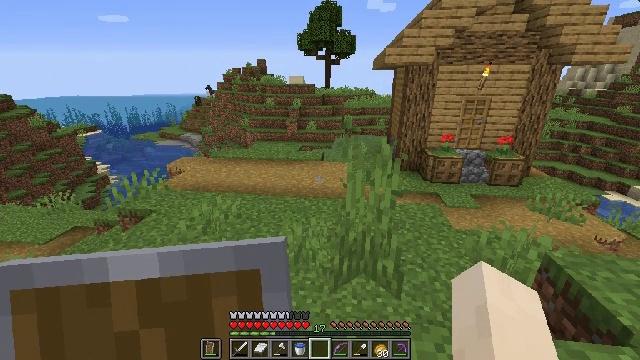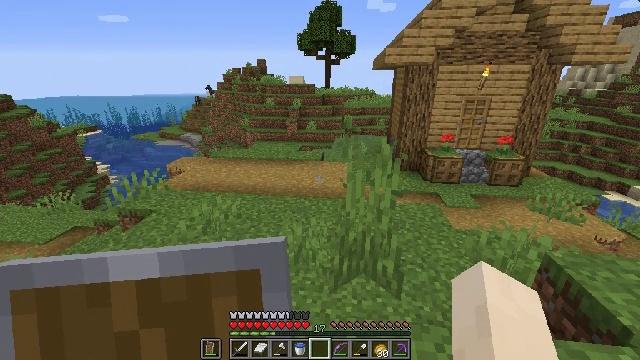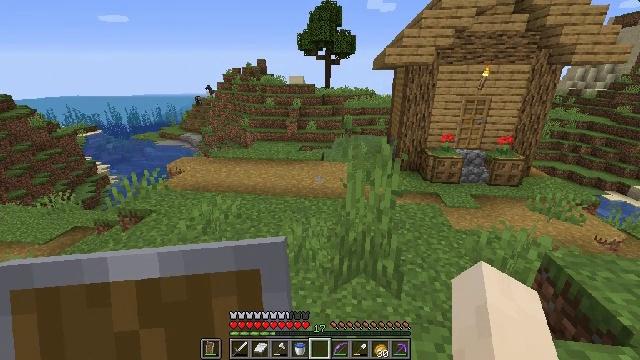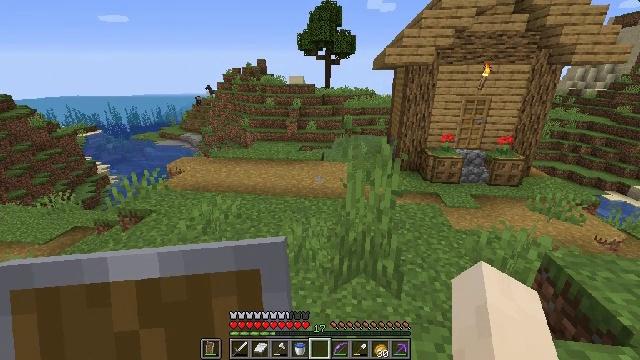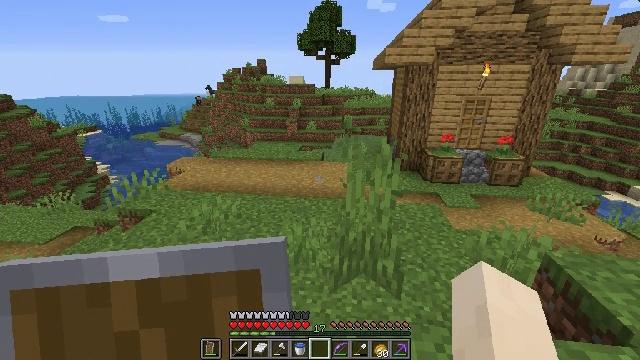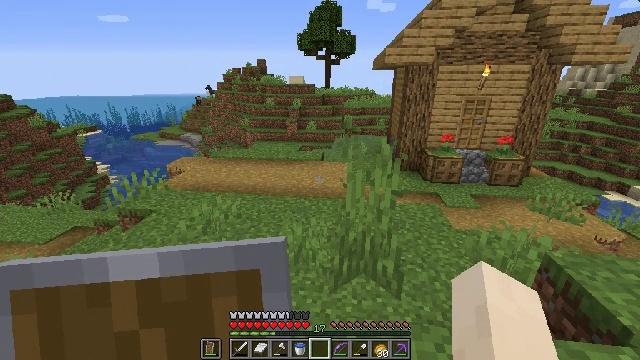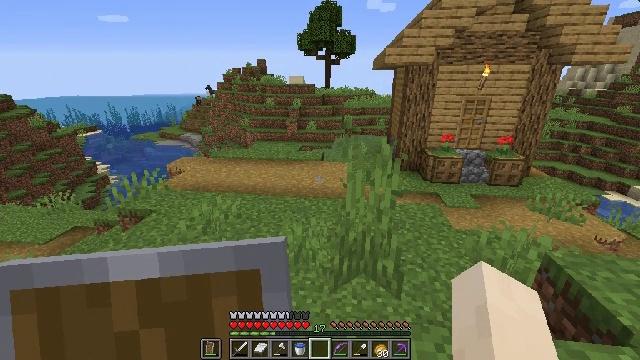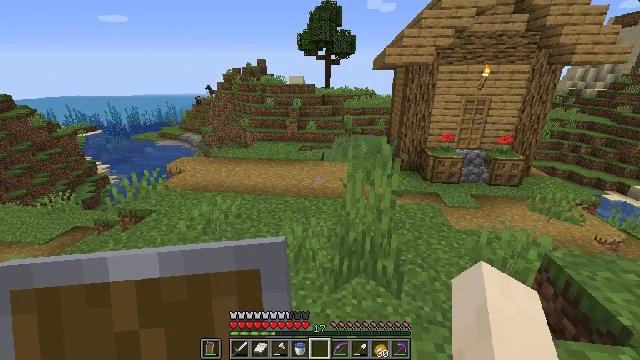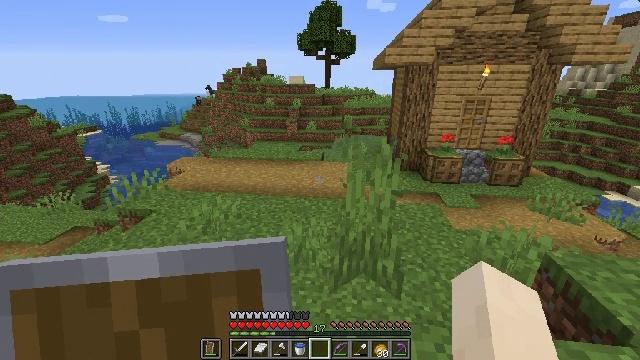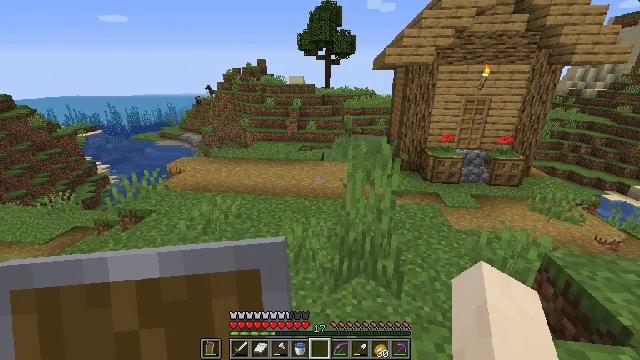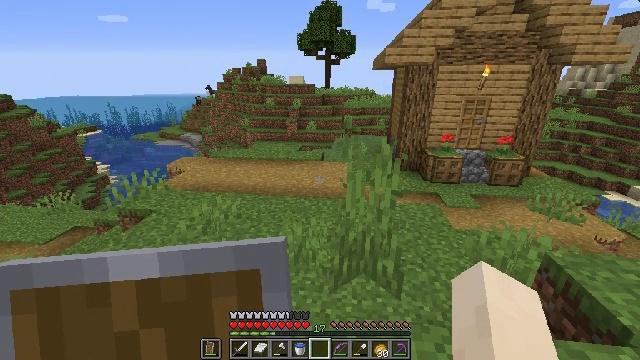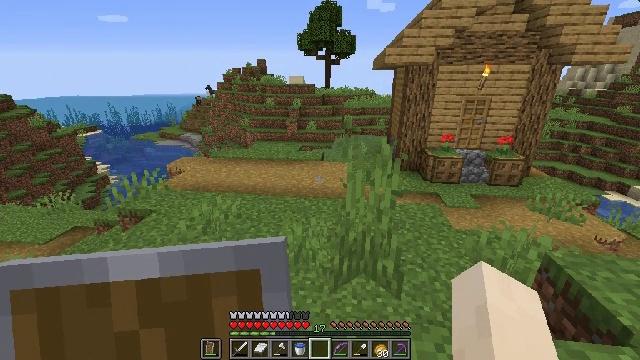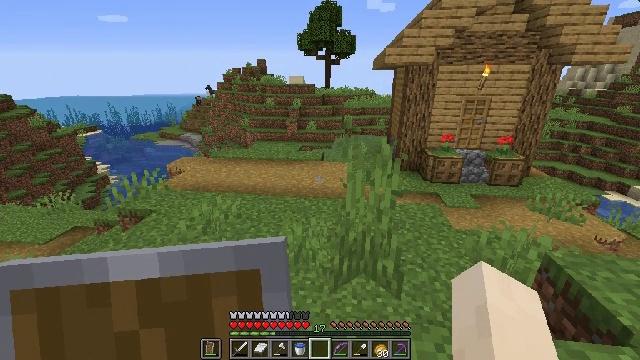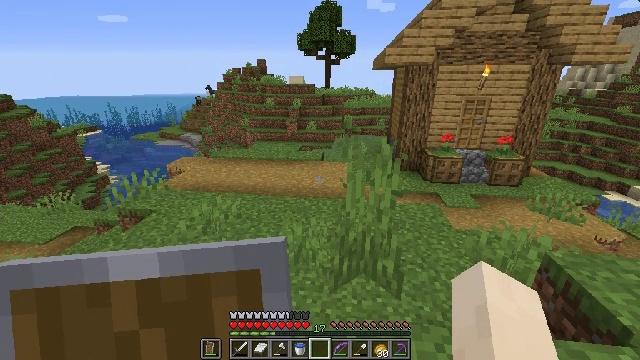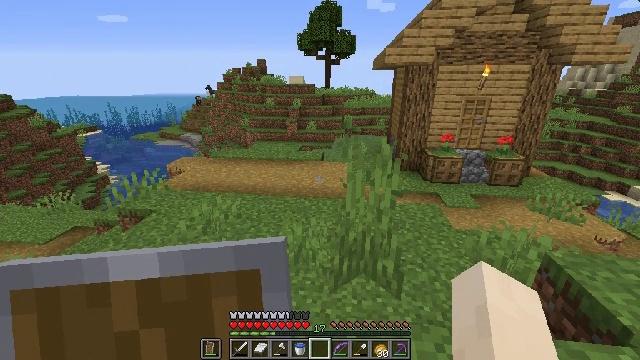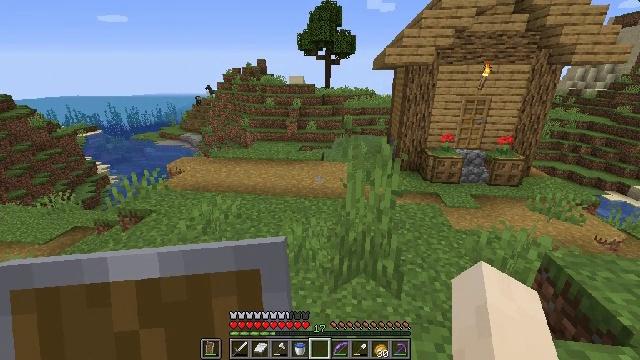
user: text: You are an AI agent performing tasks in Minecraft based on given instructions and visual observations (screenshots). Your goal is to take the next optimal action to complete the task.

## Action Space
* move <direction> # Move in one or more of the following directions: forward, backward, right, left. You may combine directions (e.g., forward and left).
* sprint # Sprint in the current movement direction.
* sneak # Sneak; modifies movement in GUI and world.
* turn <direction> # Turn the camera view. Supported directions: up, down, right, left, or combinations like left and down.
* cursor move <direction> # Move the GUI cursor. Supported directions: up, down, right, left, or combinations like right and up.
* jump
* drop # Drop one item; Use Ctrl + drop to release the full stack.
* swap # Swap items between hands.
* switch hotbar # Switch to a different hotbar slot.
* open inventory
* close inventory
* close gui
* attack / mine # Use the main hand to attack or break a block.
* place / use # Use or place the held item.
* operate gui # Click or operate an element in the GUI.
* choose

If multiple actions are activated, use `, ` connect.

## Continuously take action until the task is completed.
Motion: motion action
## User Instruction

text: Break the sand block.
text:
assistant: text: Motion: no_op
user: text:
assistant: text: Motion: no_op
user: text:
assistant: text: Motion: no_op
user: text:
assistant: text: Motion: no_op
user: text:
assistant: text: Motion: no_op
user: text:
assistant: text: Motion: no_op
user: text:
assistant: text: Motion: no_op
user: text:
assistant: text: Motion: no_op
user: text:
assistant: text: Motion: no_op
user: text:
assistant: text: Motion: no_op
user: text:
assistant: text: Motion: no_op
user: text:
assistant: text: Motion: no_op
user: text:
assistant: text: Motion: no_op
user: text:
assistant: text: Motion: no_op
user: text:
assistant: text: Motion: no_op
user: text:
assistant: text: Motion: no_op
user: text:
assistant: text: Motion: no_op
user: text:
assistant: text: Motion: no_op
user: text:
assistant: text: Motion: no_op
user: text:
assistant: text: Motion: no_op
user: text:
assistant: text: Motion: no_op
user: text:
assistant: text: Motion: turn left
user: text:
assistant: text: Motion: turn left and down
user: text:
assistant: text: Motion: turn left
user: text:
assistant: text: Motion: turn left
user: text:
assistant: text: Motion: turn left
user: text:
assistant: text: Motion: turn left
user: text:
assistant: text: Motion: turn left and up
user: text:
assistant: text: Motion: no_op
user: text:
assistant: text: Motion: no_op